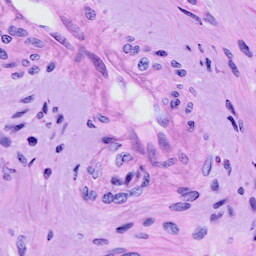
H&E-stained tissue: Cervix